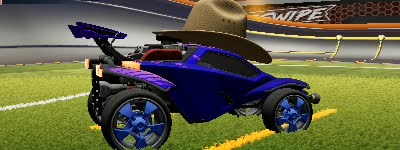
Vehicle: octane